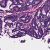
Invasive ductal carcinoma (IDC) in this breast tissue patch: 0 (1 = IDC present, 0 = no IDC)